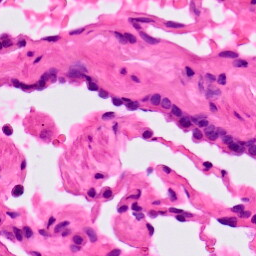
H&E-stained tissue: Lung